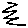
Label: zigzag